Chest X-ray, AP view. Patient: 72 years old, sex F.
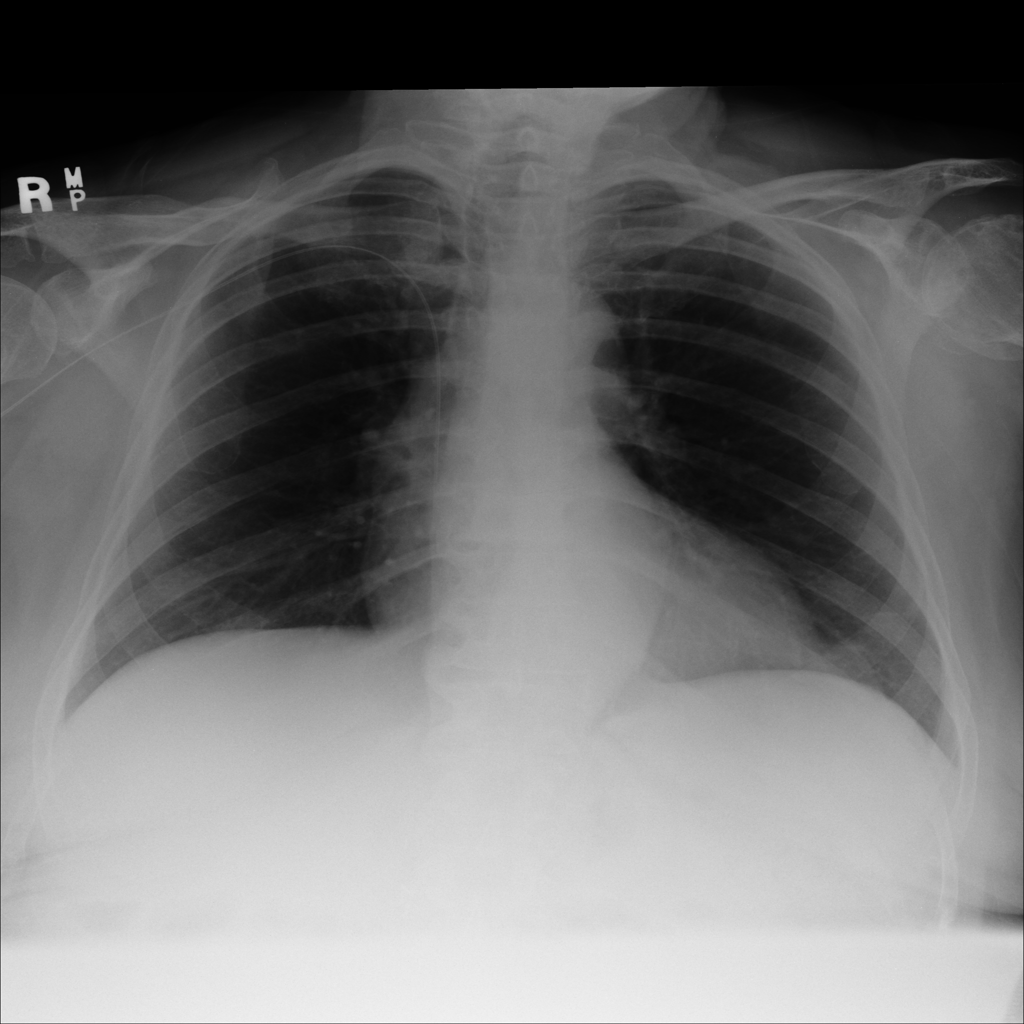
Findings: No Finding